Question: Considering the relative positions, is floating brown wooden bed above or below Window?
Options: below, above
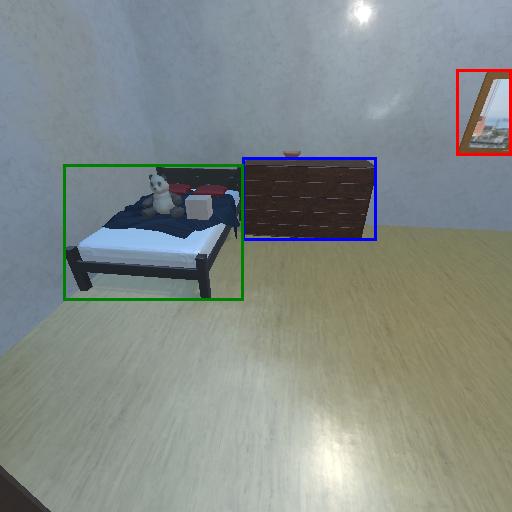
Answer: below